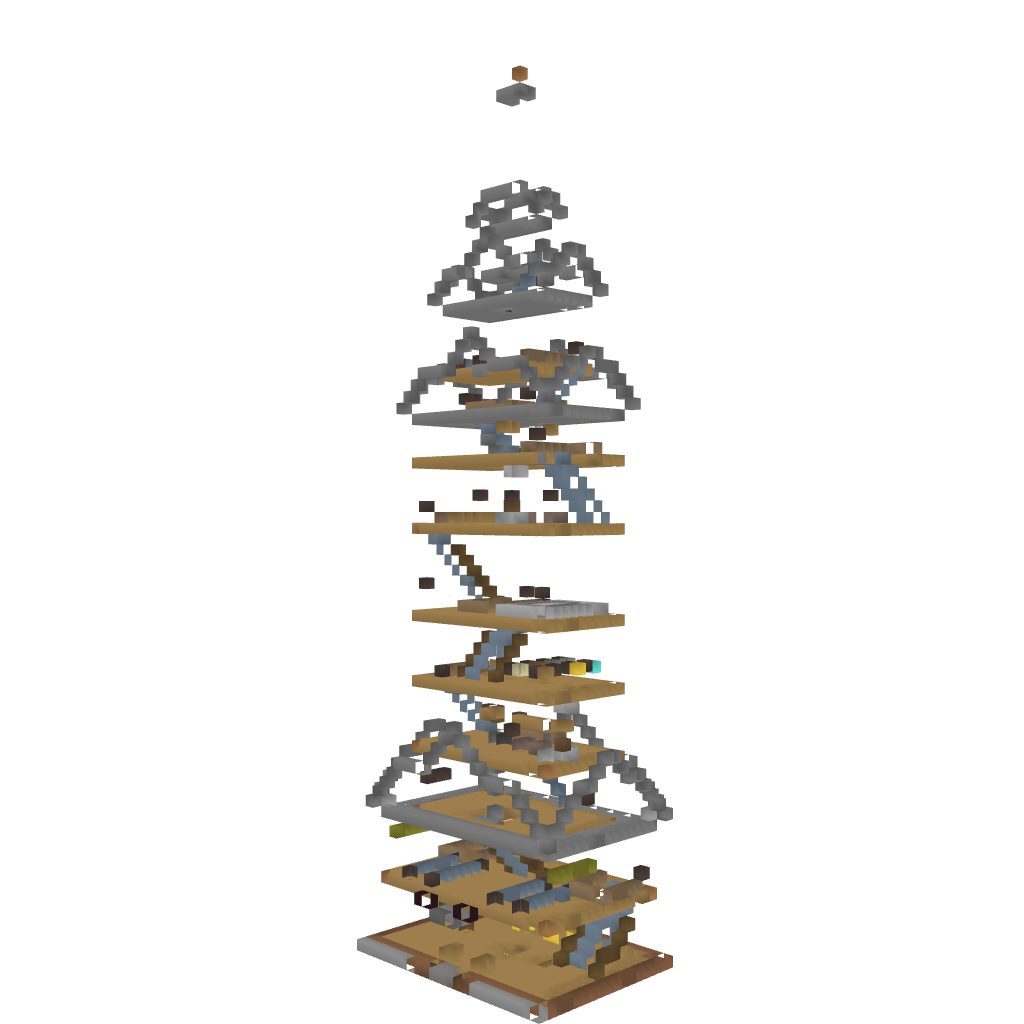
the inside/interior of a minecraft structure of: Empire State Building *Medium*